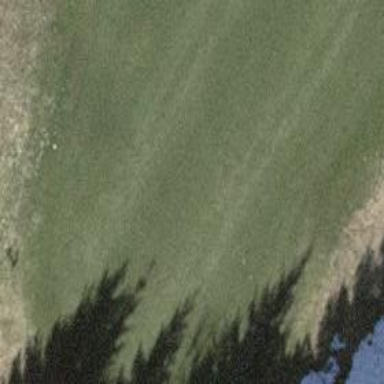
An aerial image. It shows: Green golf area with grass land use.